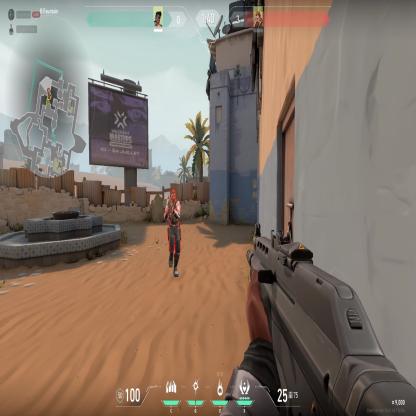
Label: enemy